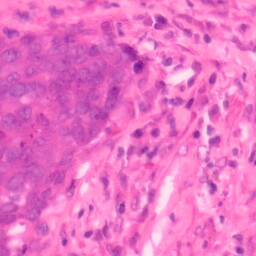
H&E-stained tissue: Colon